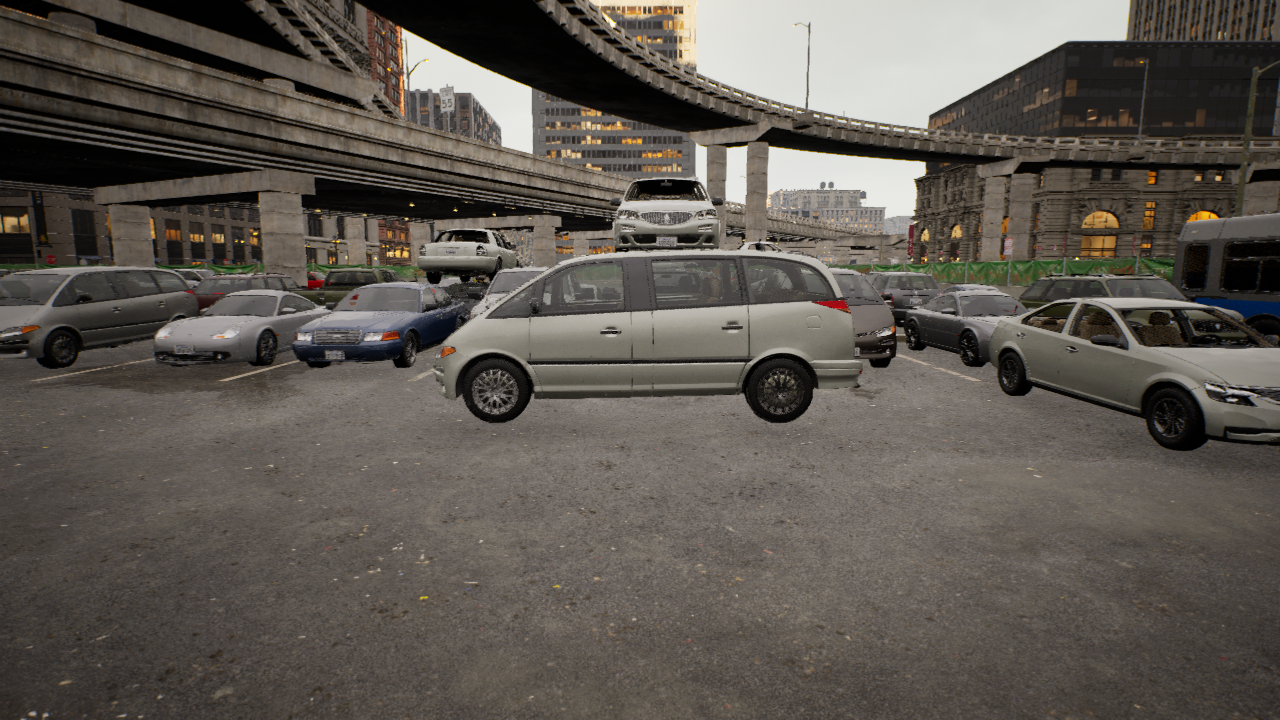
Venue: arterial
Lighting: golden hour
Vehicle rig: minivan